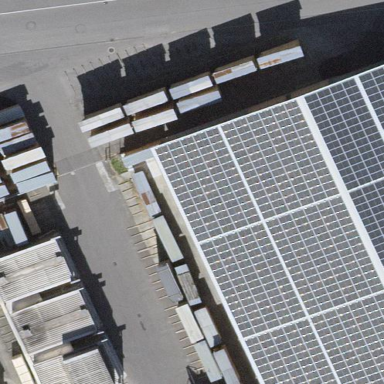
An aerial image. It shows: Solar power generator with photovoltaic panels.